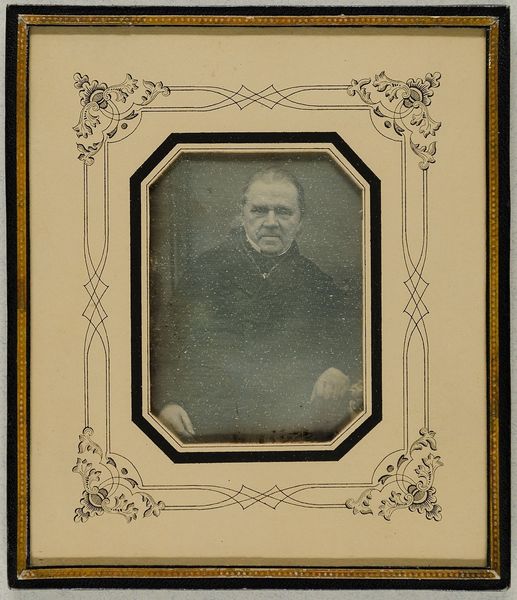
Titel: Johann Christian Luck, Hausmakler aus Hamburg
Künstler: Wilhelm Breuning
Standort: Hamburg
Institution: Museum für Kunst und Gewerbe Hamburg
Schlagwörter: mann, portrait, figur, person, foto, fotografie, photographie, photo, lichtbild, daguerreotypie, historische, bildwerke, angewandte und bildende kunst, hessische systematik, porträt, persönlichkeit, porträtfotografie, porträtphotographie, hüftbild